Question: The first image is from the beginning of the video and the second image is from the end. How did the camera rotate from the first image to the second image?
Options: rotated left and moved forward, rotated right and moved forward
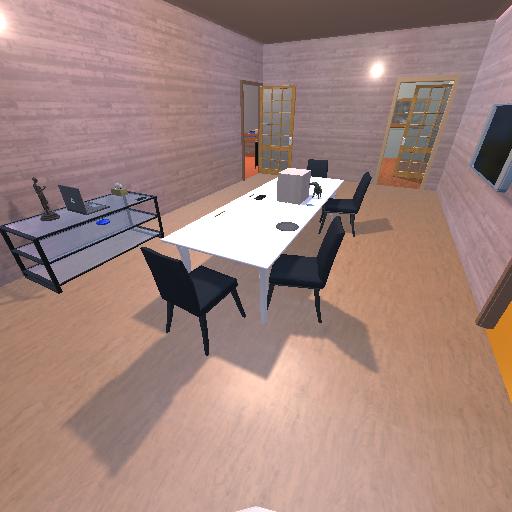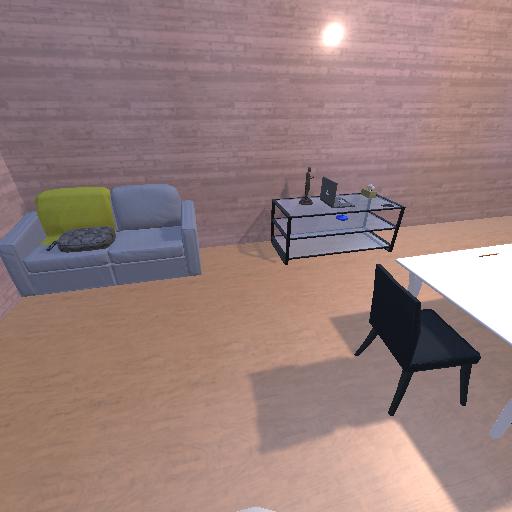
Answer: rotated left and moved forward